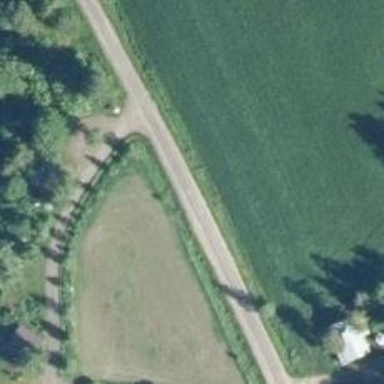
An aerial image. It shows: Tertiary road.